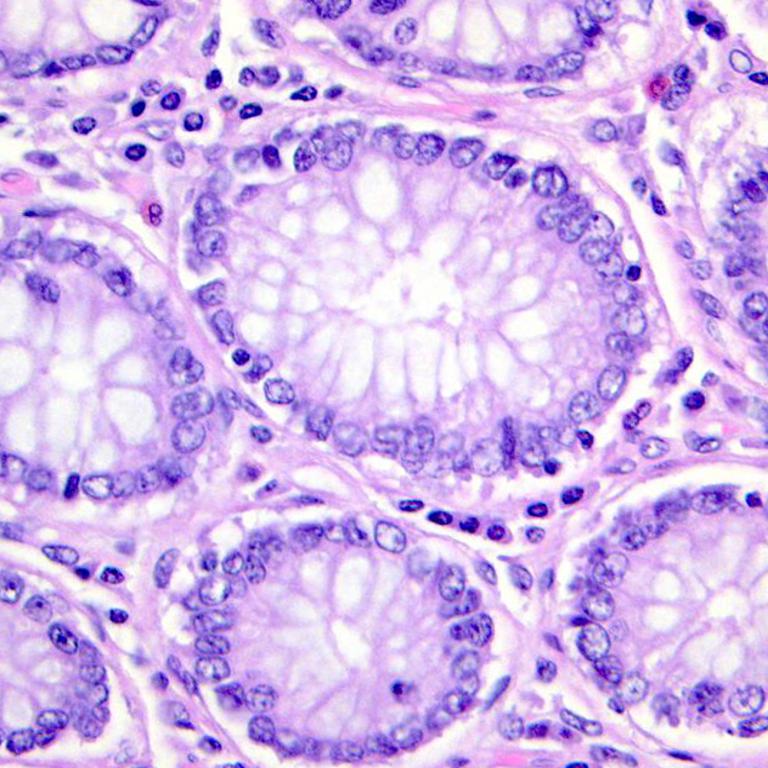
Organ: colon
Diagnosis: benign